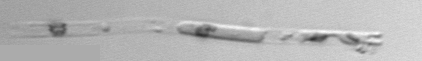
Label: Eucampia_morphytype1